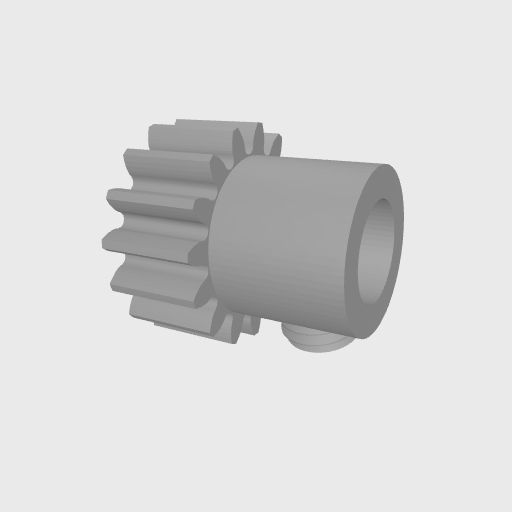
Part: PinionGear6ID15T